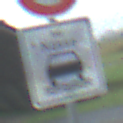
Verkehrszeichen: BeiNaesse
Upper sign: Geschwindigkeit80
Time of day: Midday
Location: Outdoor (Suburban)
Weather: Overcast
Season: NotSpecified
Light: Natural